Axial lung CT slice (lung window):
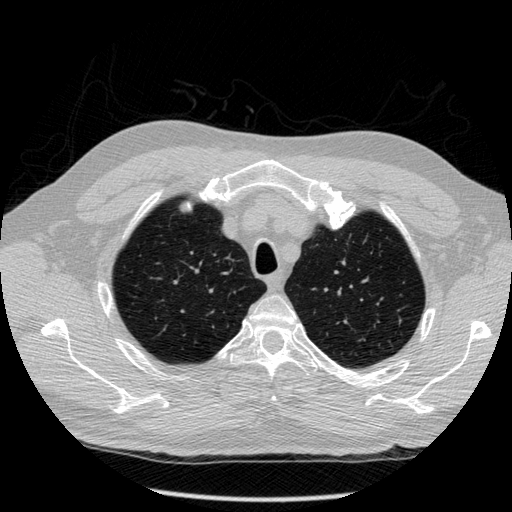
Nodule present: no